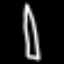
Label: pencil